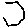
Label: hexagon